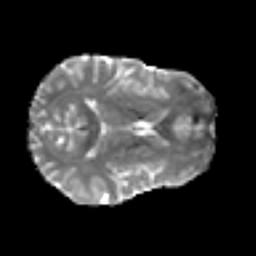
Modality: MD
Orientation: axial
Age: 33
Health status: ill
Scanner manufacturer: philips
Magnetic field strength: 3 T
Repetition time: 9 s
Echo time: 0.127 s